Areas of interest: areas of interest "Temple"
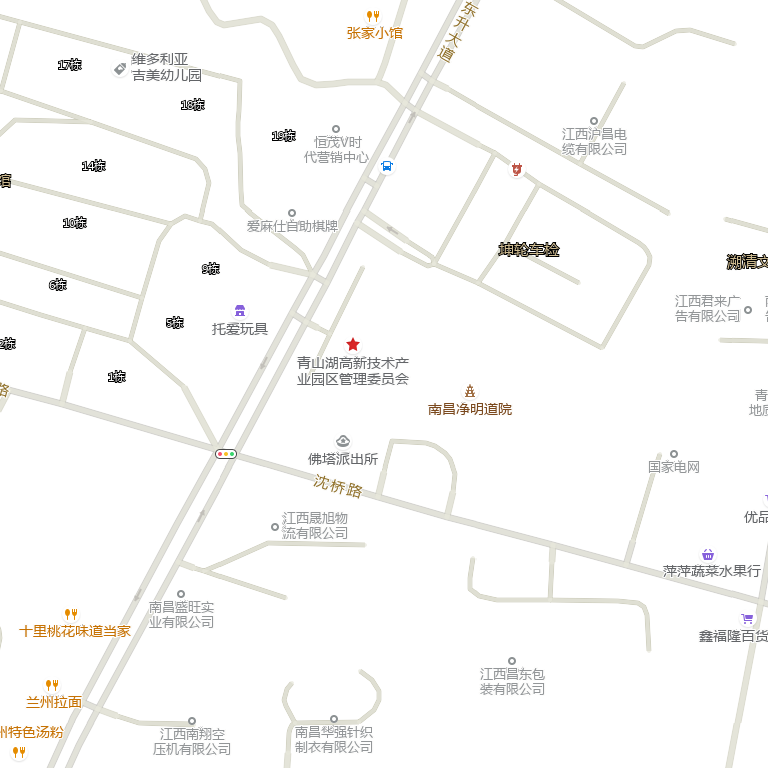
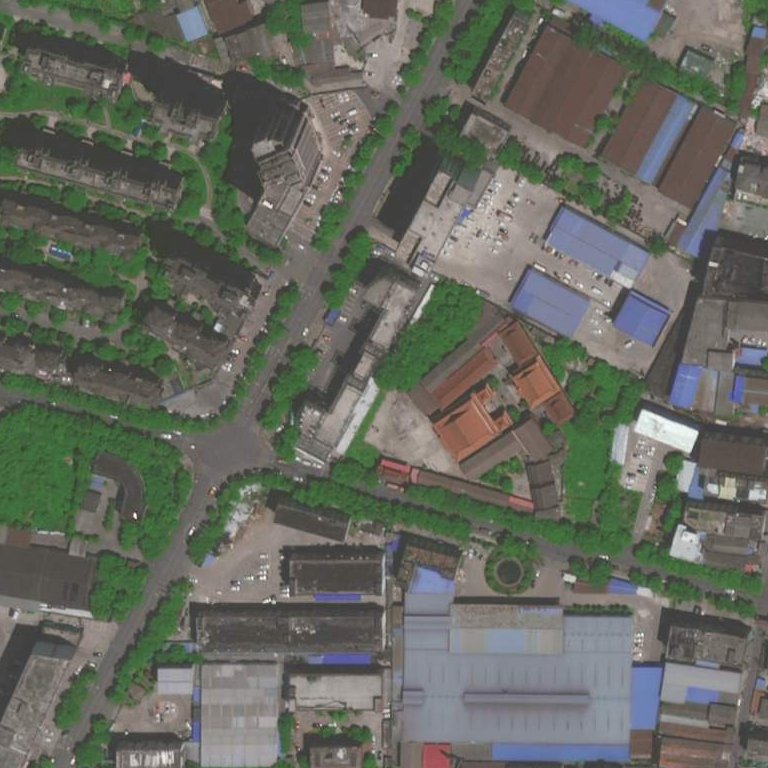